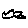
Label: cloud